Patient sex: M
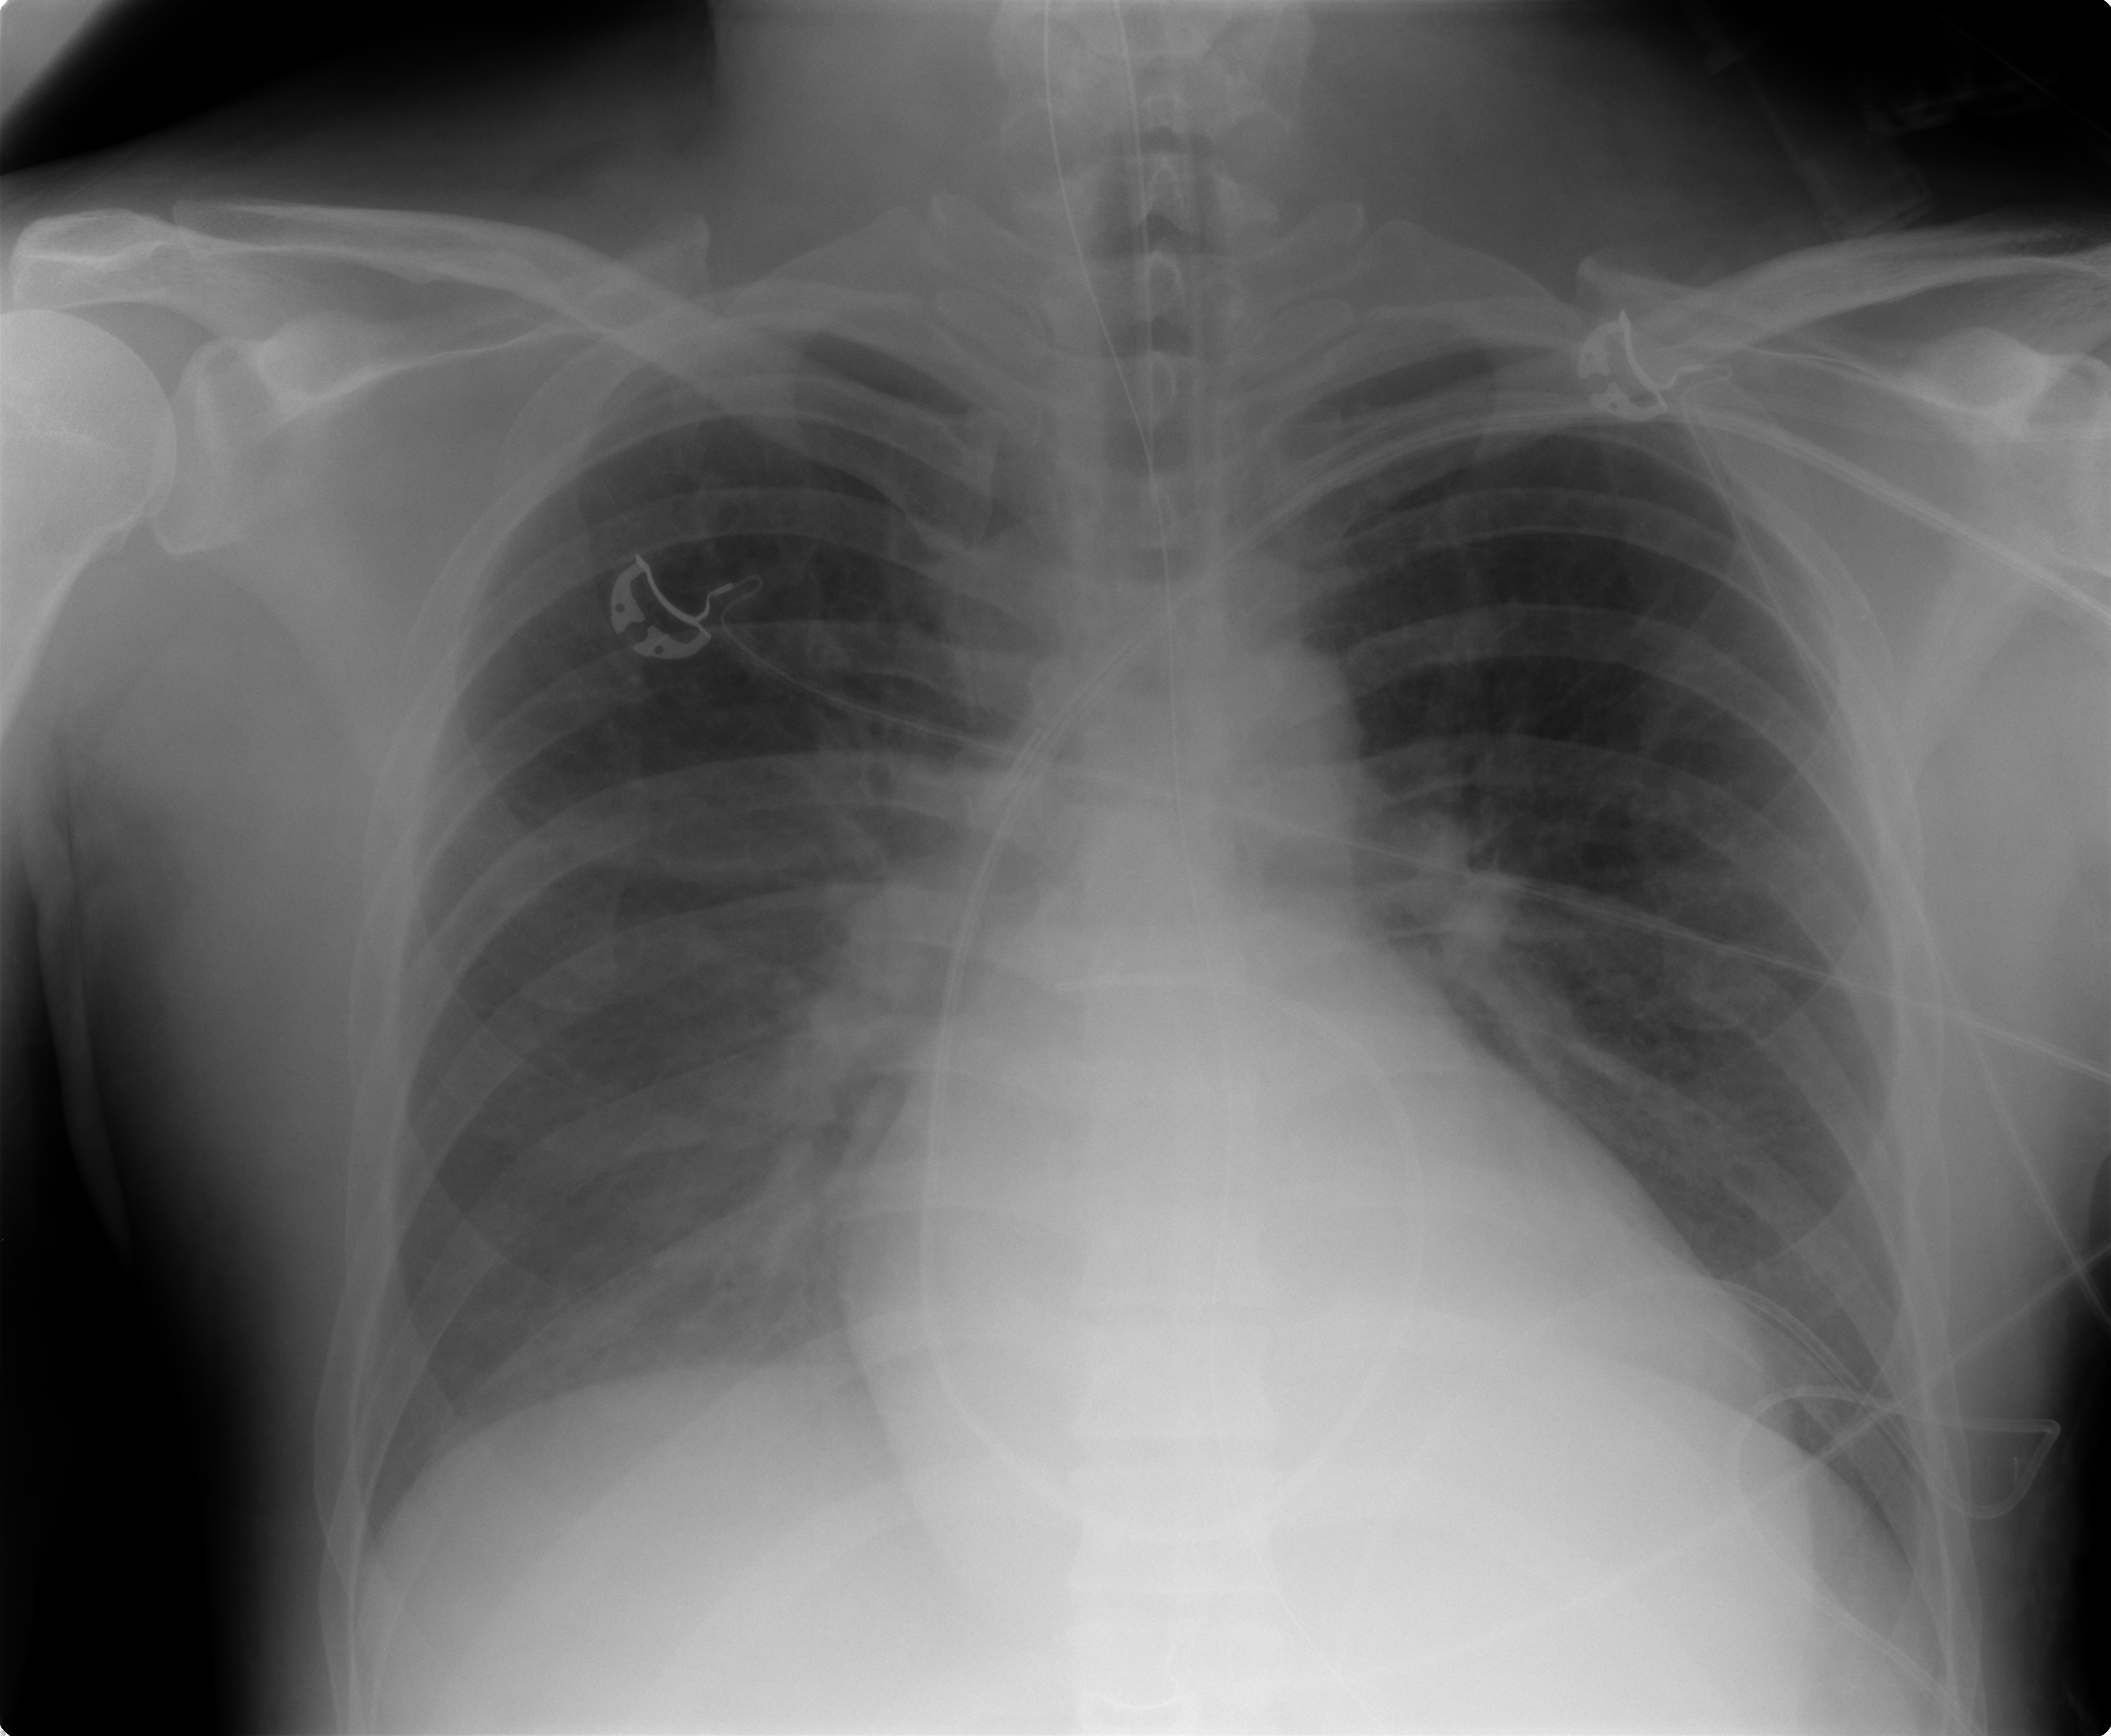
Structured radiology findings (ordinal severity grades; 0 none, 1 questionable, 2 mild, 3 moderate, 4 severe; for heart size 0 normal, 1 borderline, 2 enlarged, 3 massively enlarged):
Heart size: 2
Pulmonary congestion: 2
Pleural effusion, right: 0
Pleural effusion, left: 0
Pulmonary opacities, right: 0
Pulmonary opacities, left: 0
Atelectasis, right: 2
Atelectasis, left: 0